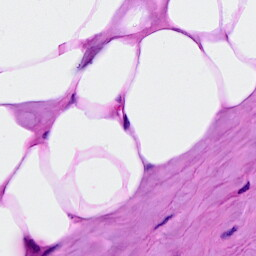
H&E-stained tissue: Breast